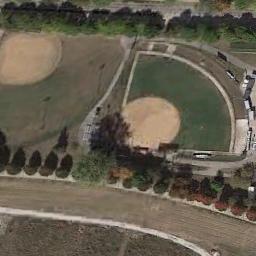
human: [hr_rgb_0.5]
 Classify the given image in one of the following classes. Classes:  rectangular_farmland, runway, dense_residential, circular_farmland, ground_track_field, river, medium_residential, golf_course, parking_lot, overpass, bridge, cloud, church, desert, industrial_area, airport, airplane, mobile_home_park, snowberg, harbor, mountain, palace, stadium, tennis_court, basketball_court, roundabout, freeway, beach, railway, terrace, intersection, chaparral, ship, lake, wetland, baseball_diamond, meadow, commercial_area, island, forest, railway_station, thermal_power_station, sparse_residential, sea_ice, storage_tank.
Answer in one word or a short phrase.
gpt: baseball_diamond